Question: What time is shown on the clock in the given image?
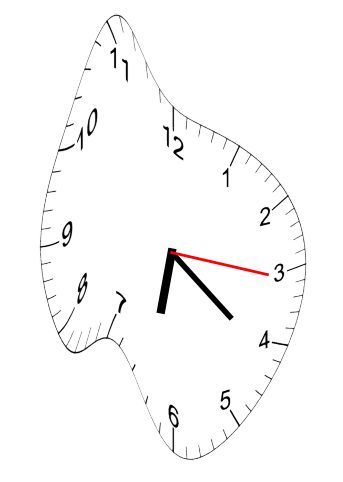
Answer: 06:21:16